Question: I am trying to resize an ellipse. But regardless of what size I set it to, the circle always looks like this:

My Python code:
'''
class TestCircle(Widget):
def move(self, dt):
self.x = self.x + self.velocity_x
sm = ScreenManager()
sm.add_widget(WelcomeScreen(name='welcome'))
class ShootingApp(App):
def play_ball(self, intensity, duration):
ball = TestCircle()
ball.size = Vector(50, 50)
ball.pos = Vector(0,0)
basicscreen3.add_widget(ball)
def build(self):
return sm
'''
My kivy code is this:
'''
<TestCircle>:
size: 50, 50
canvas:
Color:
rgb: (0, 1, 1)
Ellipse:
size: self.size
pos: self.pos
'''
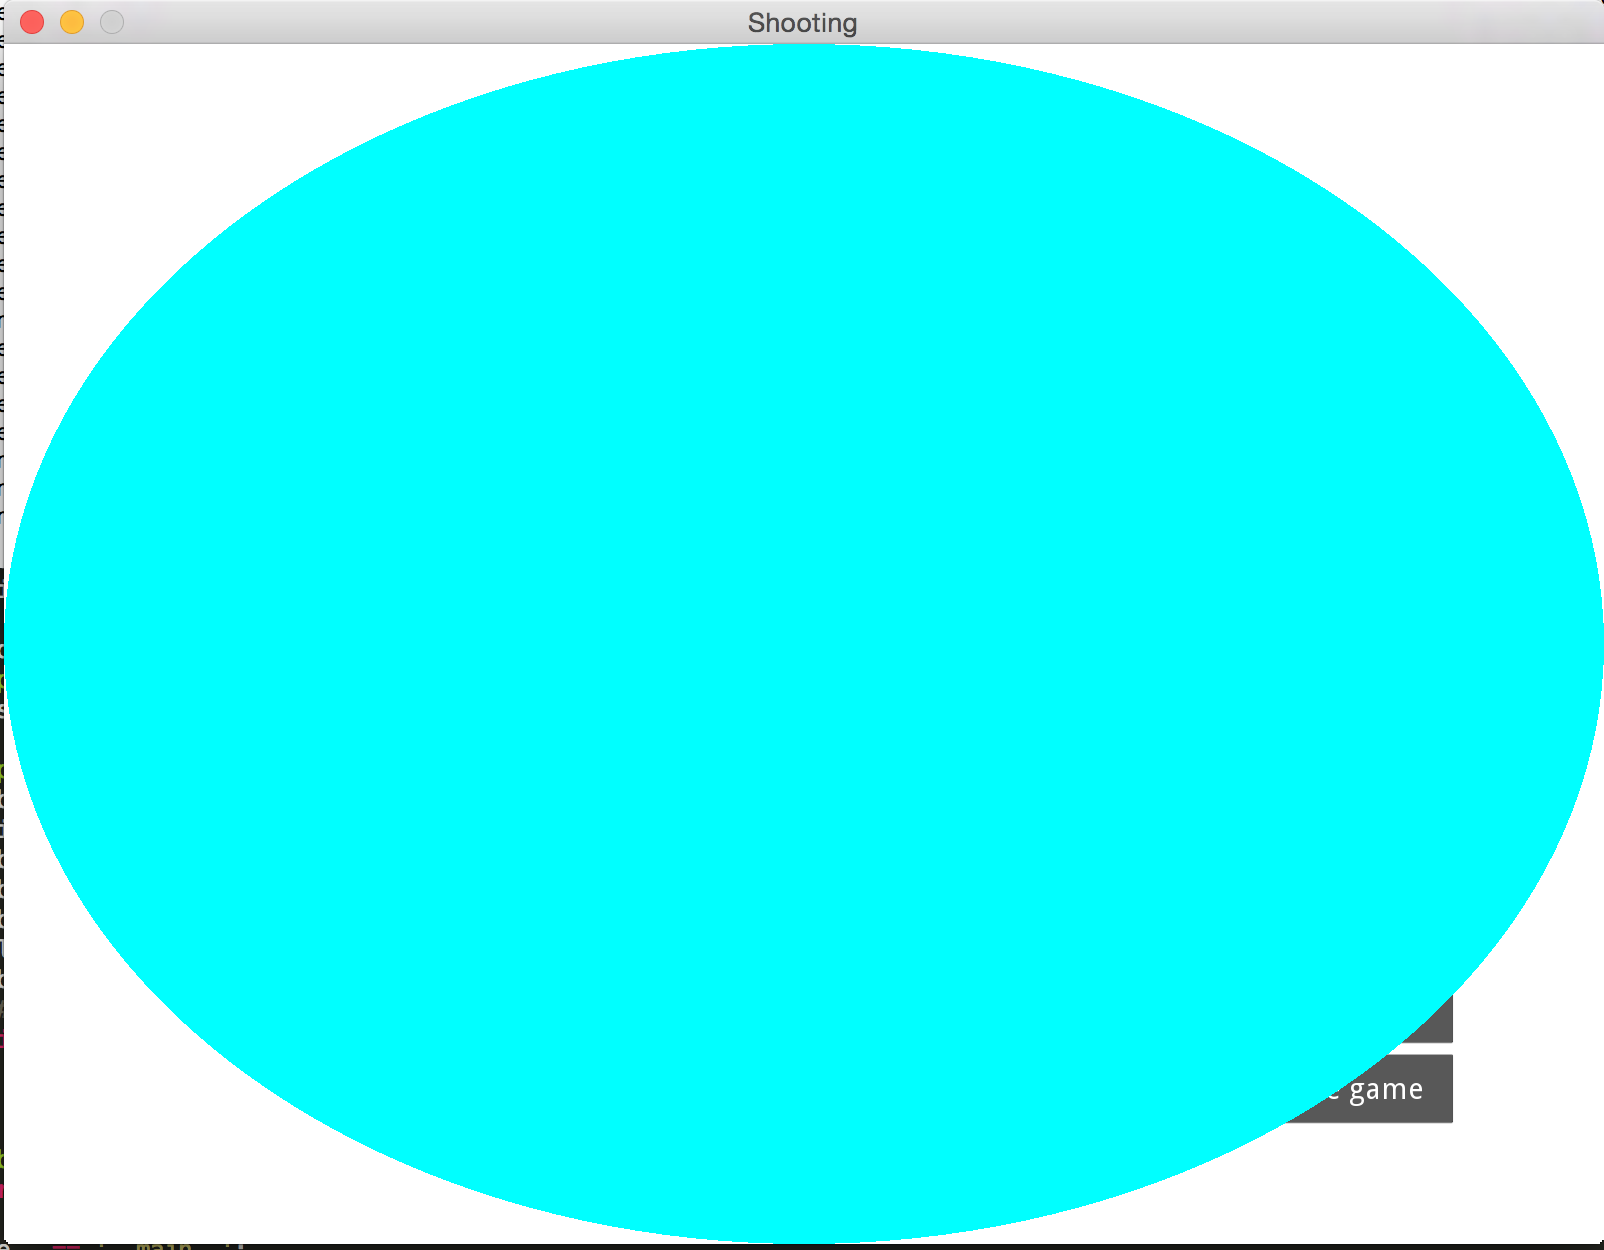
Answer: You're trying to set the size of the TestCircle? This doesn't do anything because its parent, basicscreen3, is presumably a Screen and therefore a RelativeLayout that automatically positions children to fill itself.
If you don't want a layout to set the size of your widgets, you should add 'size_hint: None, None' as well as trying to set a manual size.